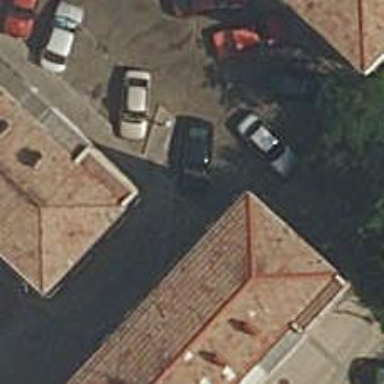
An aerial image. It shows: Sidewalk made of paving stones.